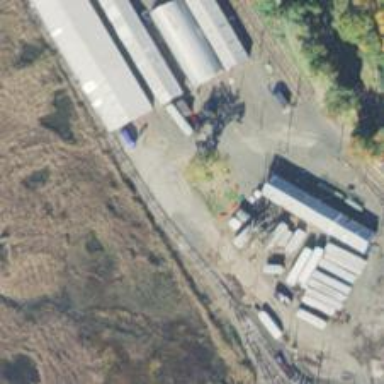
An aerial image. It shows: Preserved railway yard with electrified contact lines for trains.